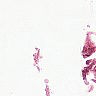
Metastatic tissue present: no